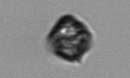
Label: Kryptoperidinium_triquetrum